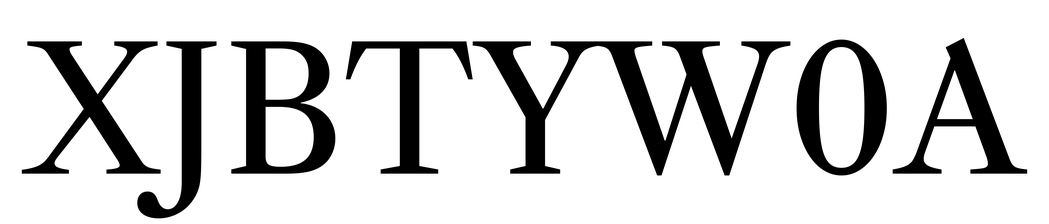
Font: LibreCaslonText_Regular